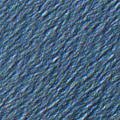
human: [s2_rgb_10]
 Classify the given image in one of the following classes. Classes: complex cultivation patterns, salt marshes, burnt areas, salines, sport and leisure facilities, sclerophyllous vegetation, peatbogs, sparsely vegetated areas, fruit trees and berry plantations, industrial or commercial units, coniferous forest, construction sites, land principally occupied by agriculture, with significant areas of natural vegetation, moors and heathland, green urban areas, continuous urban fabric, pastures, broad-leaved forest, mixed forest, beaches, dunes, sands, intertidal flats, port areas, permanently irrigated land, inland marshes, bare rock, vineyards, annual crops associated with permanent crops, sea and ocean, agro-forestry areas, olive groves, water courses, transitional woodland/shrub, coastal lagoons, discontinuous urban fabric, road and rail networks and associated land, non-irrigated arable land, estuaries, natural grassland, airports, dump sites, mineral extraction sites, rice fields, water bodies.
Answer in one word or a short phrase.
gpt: sea and ocean